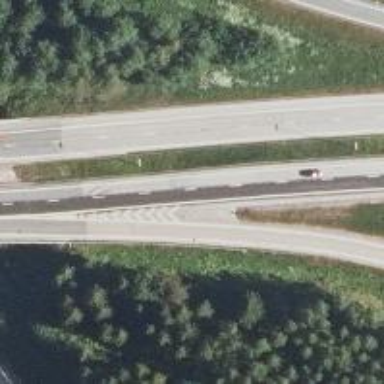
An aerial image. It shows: Asphalt motorway.